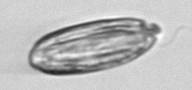
Label: Katodinium_or_Torodinium